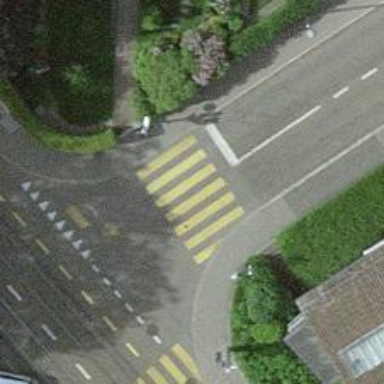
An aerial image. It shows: Road crossing with traffic signals.